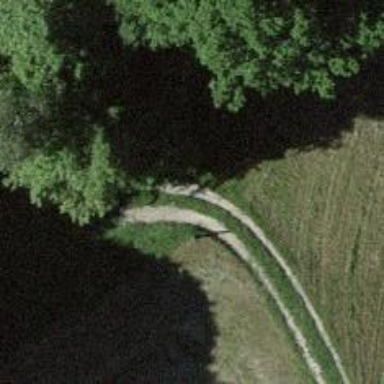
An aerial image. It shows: Track road with grass surface.